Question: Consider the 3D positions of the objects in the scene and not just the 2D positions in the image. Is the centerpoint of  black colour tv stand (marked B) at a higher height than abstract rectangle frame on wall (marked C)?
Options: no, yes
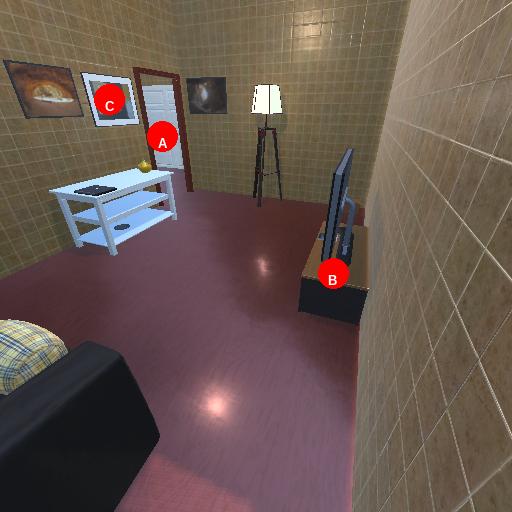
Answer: no